Chest X-ray:
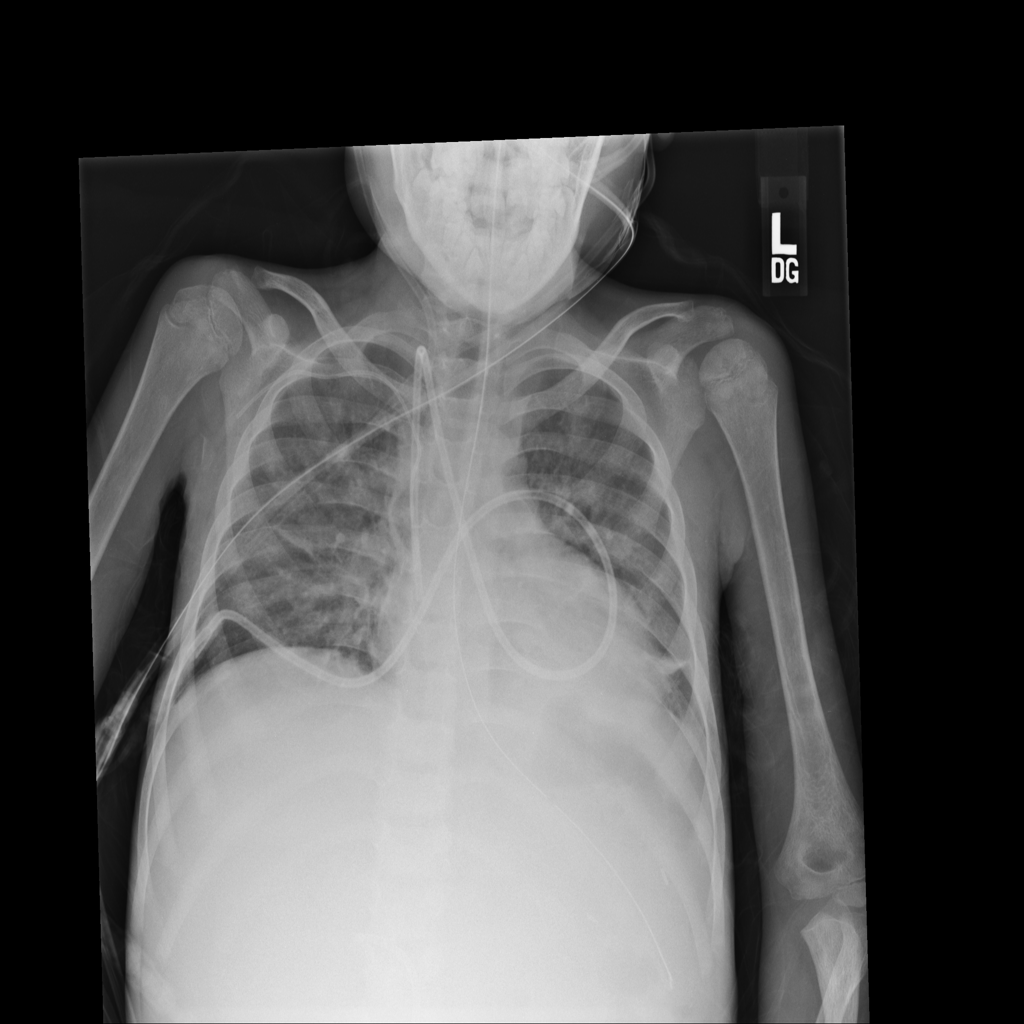
Findings: Consolidation, Effusion
No abnormal finding: no